Aerial crown-view tile of a tropical tree (Barro Colorado Island, Panama), acquired 20250512:
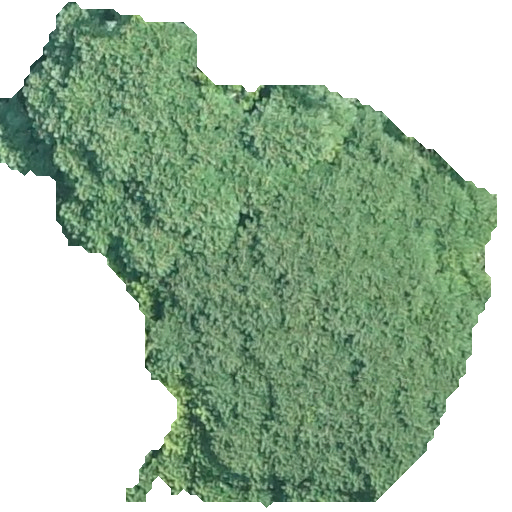
Species: Jacaranda copaia
GBIF accepted scientific name: Jacaranda copaia
Crown area: 226.742 m²